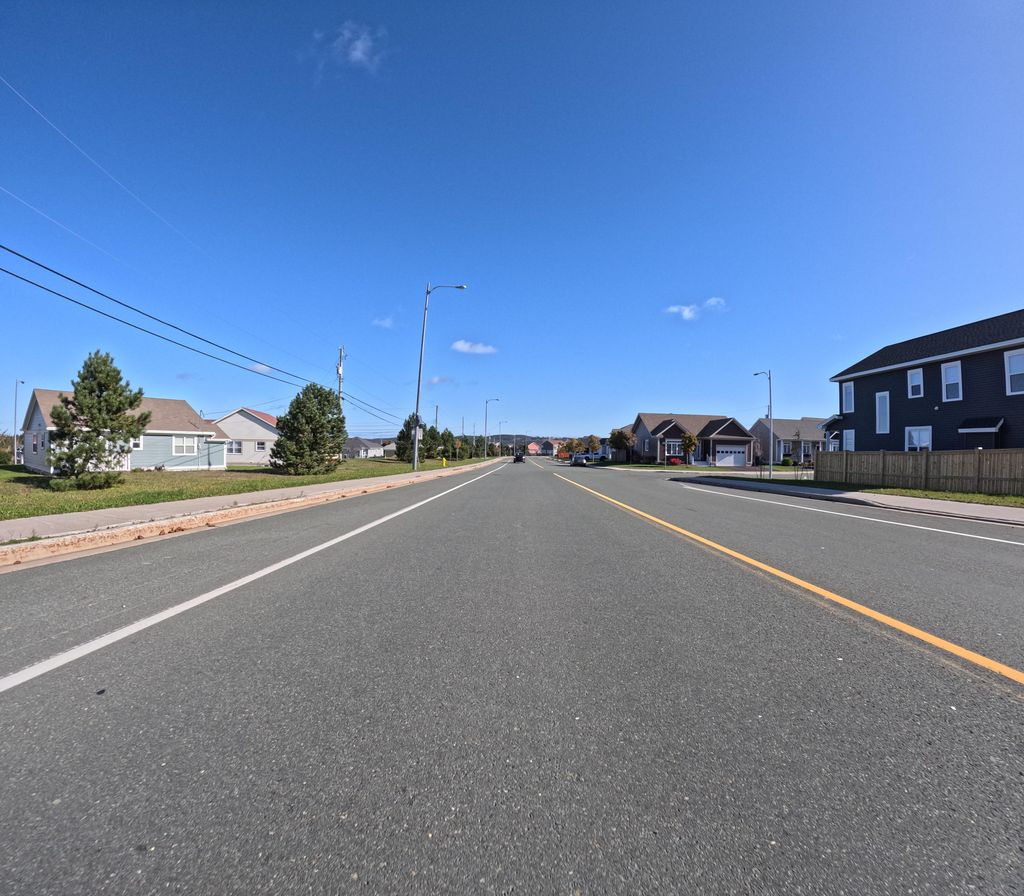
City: st_johns